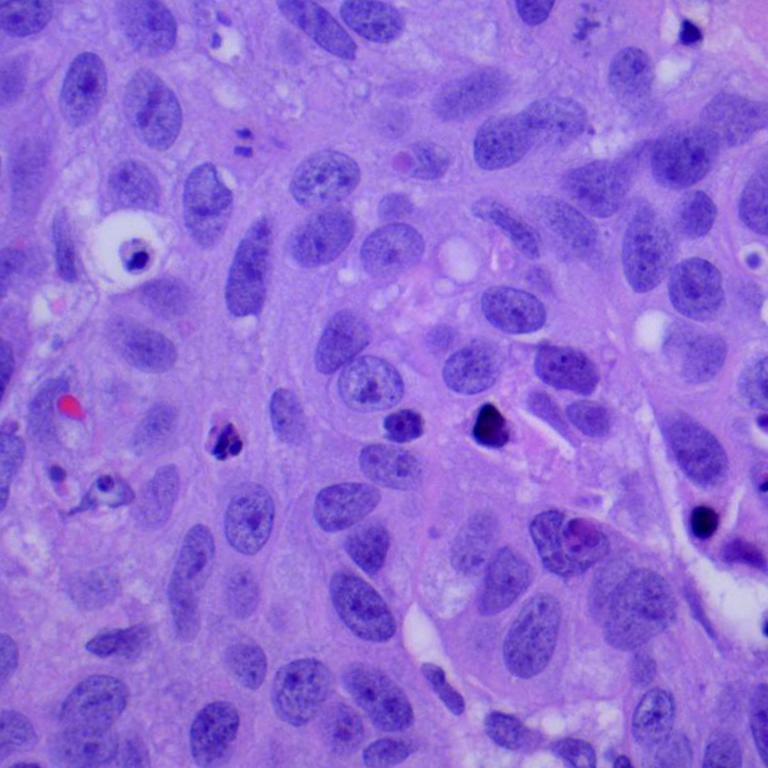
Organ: lung
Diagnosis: squamous carcinomas